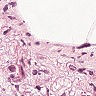
Metastatic tissue present: yes